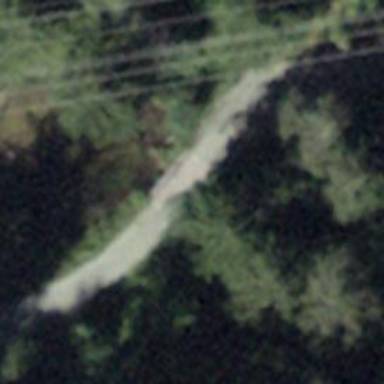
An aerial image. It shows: Track road going over bridge with grade1 tracktype.